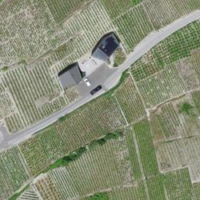
EUNIS habitat code: 40
Species observed at this site:
Vitis vinifera